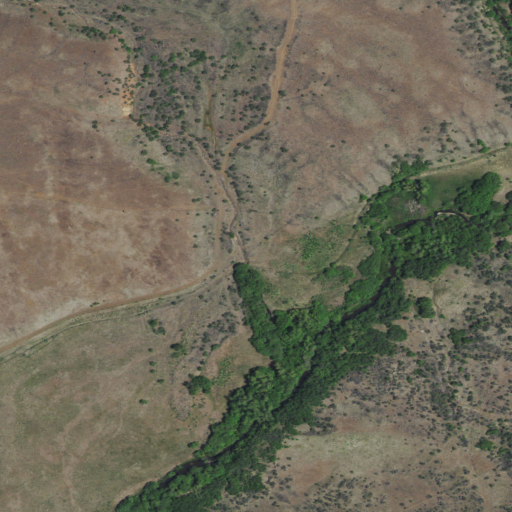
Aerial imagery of valley in Idaho named Coonrod Gulch containing shrub, grassland, woody wetlands, and herbaceous wetlands